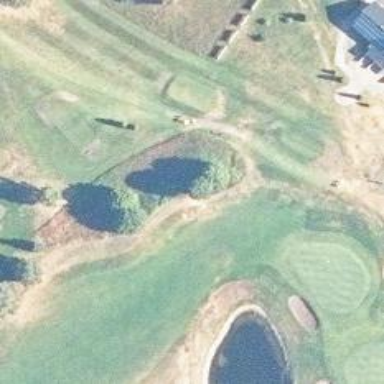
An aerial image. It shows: Footway that doubles as golf path.